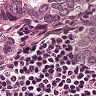
Metastatic tissue present: yes